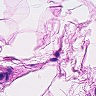
Metastatic tissue present: no